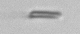
Label: fiber